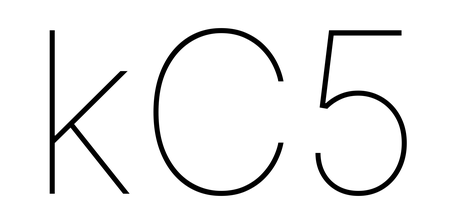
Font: Inter_Thin